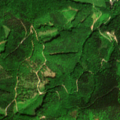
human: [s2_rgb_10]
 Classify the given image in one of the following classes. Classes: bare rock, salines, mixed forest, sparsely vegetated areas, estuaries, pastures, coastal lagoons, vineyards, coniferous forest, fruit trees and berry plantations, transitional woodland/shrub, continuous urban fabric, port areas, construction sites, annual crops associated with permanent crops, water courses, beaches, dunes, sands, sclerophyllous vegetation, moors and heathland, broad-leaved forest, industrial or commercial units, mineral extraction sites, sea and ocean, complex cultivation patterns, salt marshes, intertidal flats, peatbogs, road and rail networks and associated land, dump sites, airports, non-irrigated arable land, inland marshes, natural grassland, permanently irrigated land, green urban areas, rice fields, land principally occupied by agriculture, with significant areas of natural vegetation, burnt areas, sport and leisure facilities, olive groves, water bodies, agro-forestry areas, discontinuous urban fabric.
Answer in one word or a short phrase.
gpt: broad-leaved forest, coniferous forest, mixed forest